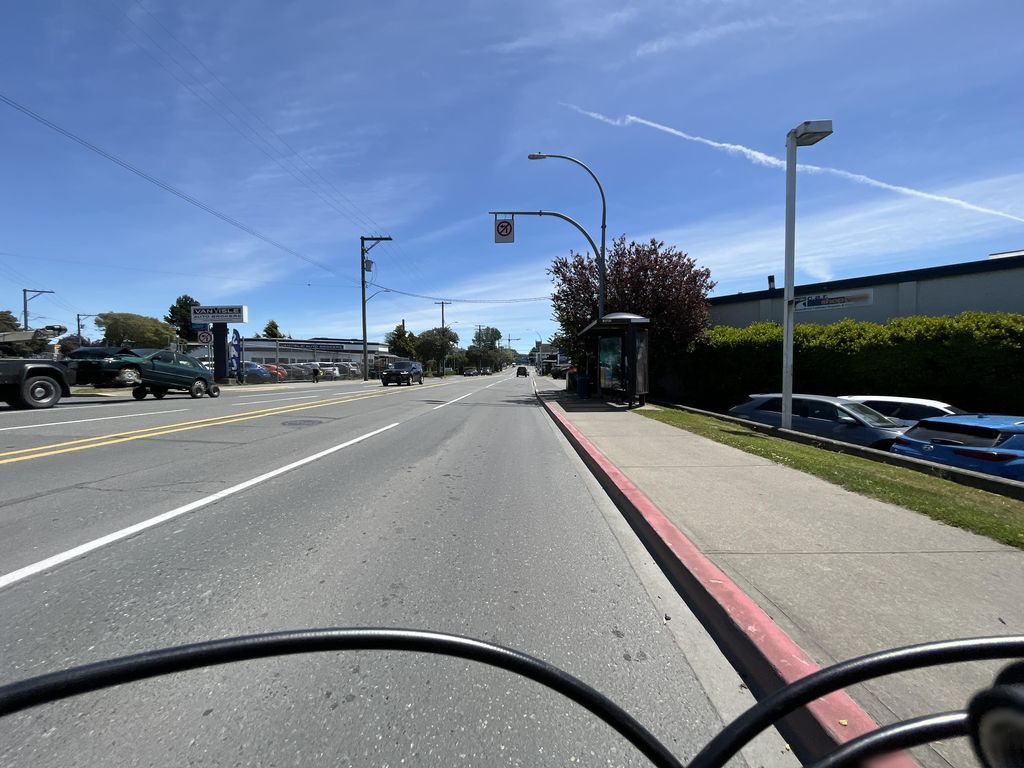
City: victoria